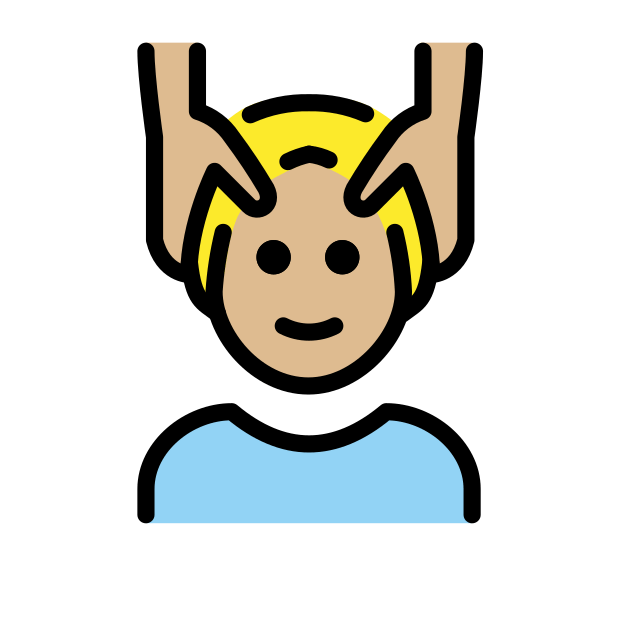
man getting massage: medium-light skin tone